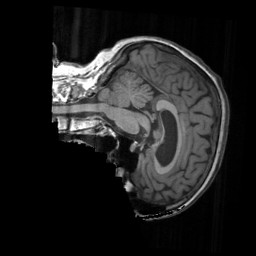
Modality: T1w
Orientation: sagittal
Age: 55
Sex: female
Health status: ill
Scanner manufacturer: siemens
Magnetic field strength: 3 T
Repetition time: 1.9 s
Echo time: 0.00247 s